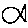
Label: fish